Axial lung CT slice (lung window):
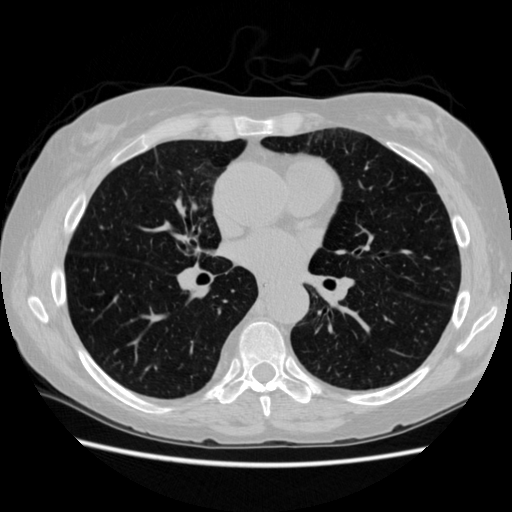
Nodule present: no